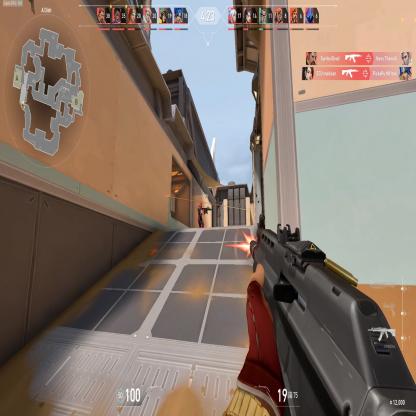
Label: enemy